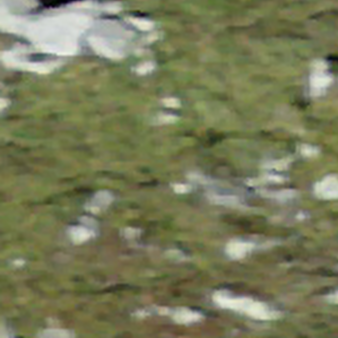
Label: other